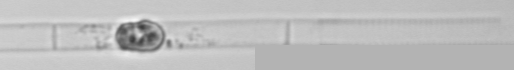
Label: Dactyliosolen_blavyanus